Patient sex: F
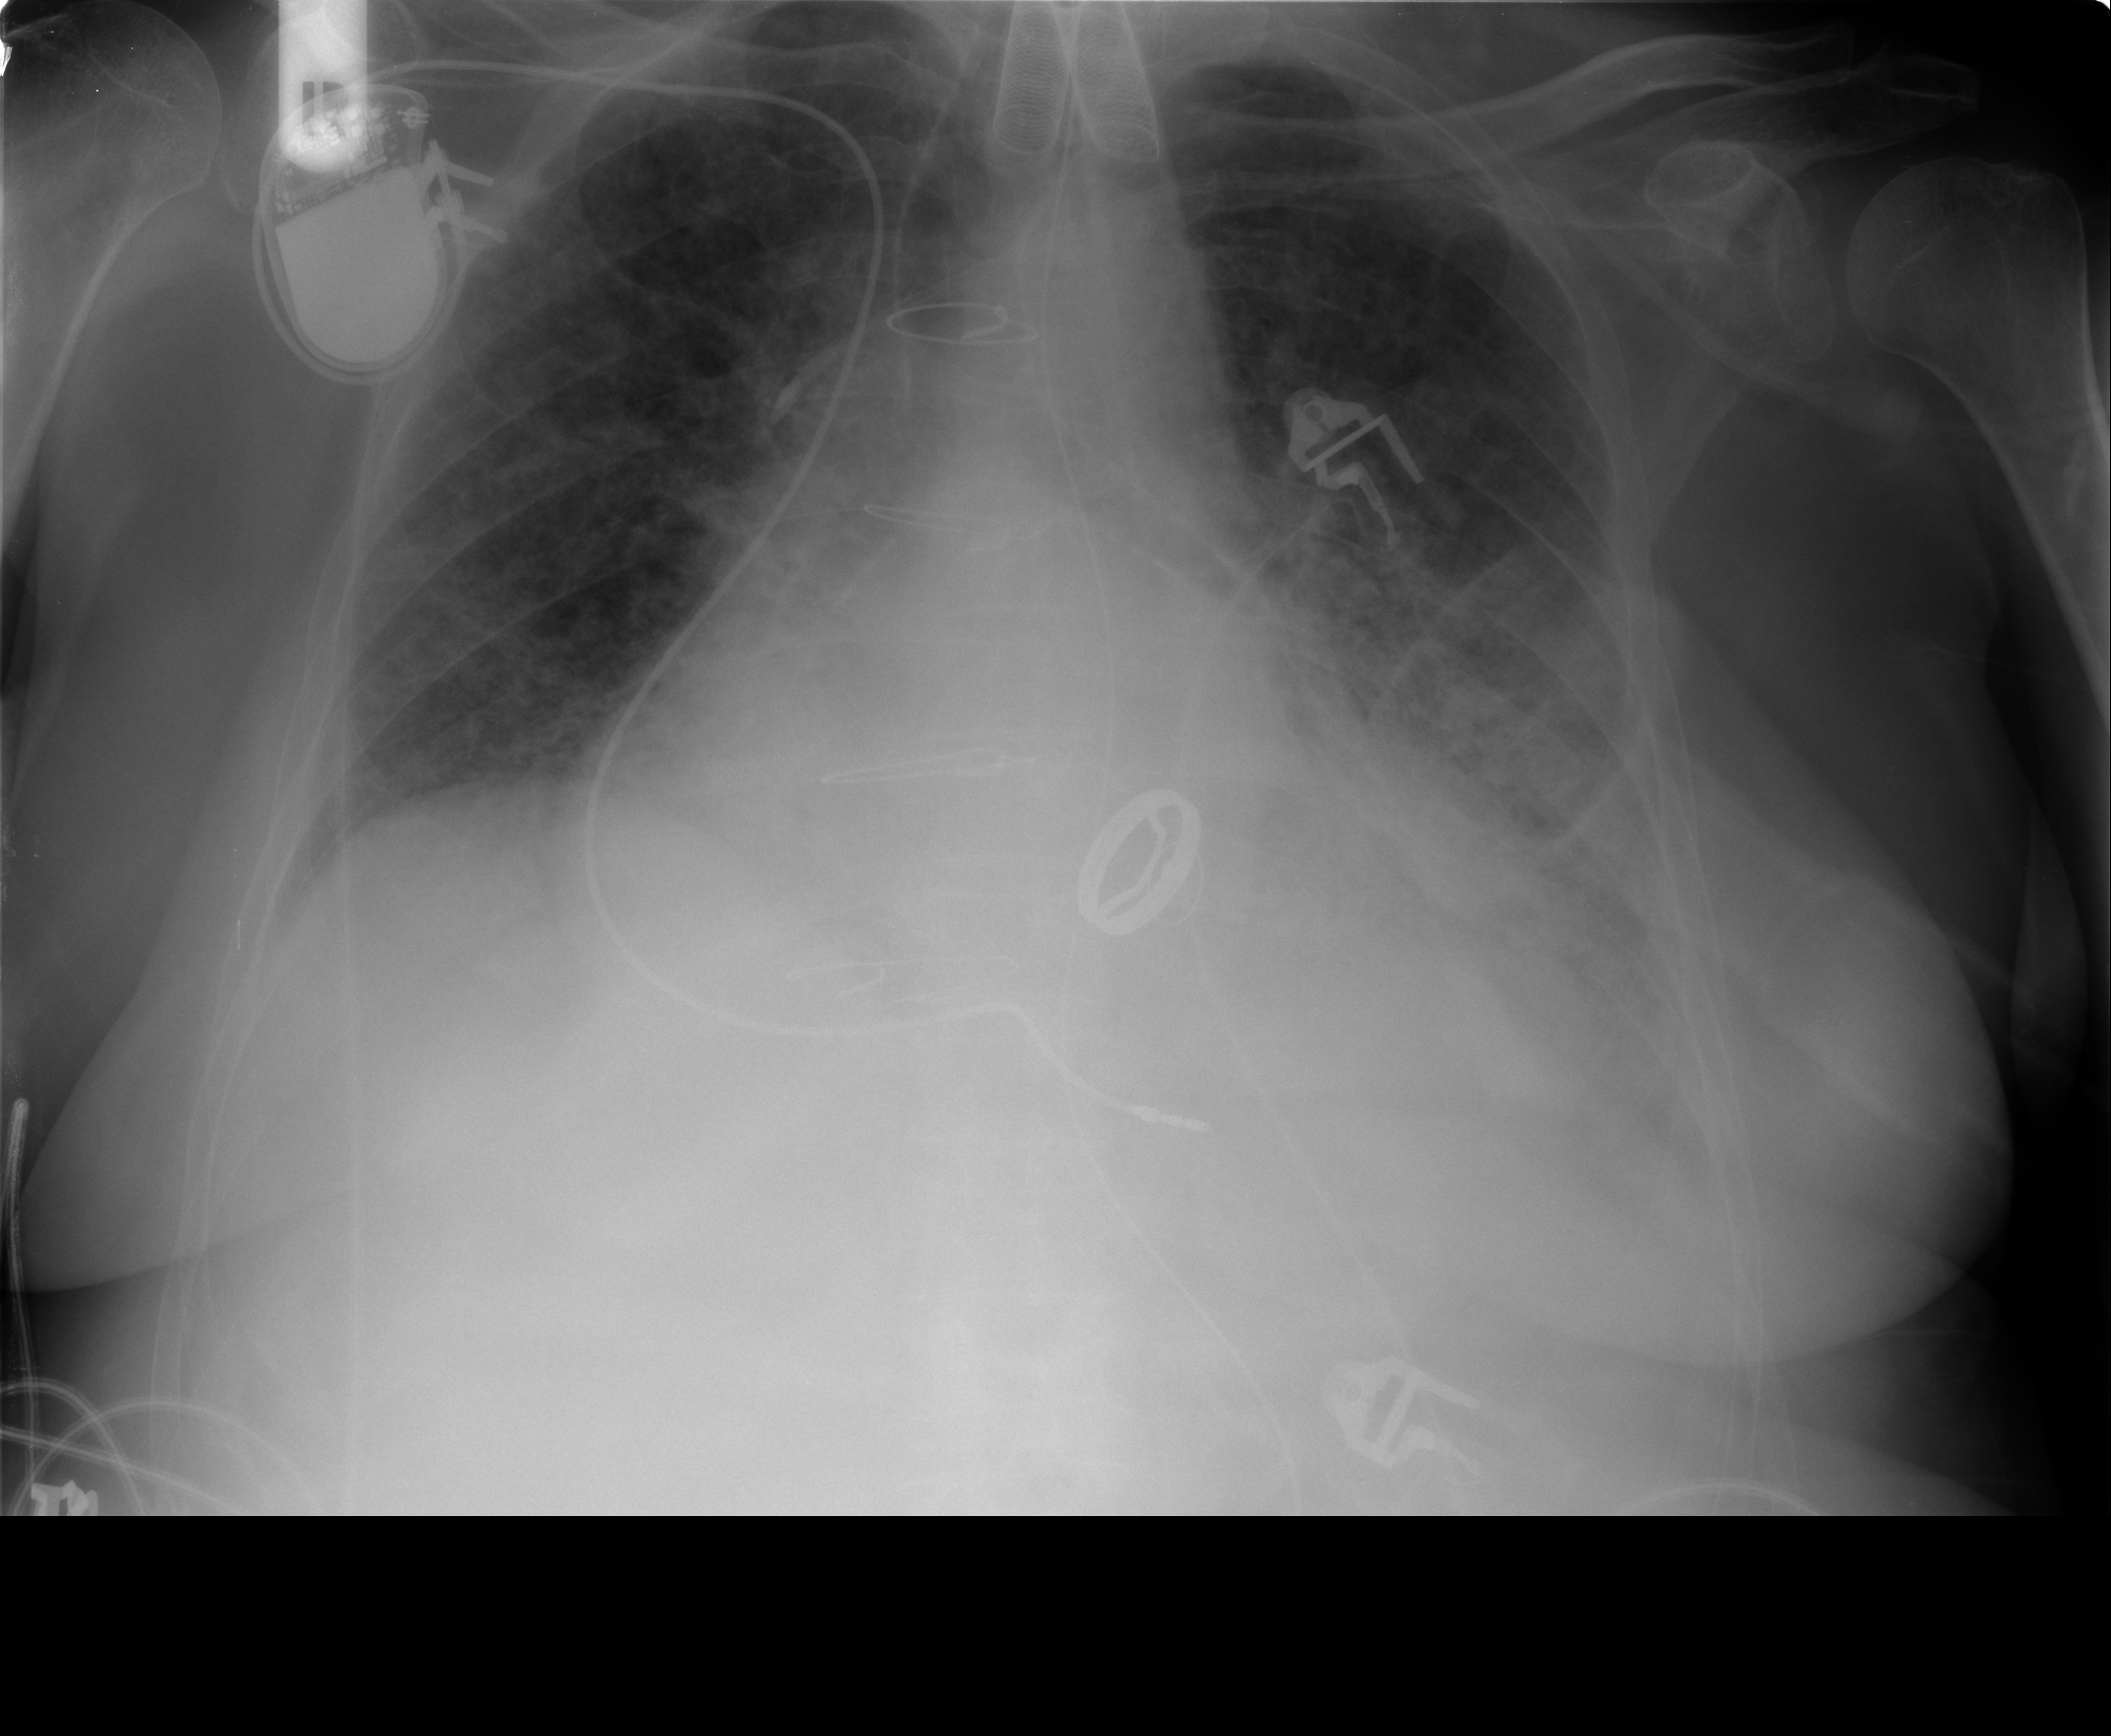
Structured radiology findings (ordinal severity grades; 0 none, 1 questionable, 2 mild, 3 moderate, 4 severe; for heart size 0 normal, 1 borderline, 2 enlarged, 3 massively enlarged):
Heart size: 2
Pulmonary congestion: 1
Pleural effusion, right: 0
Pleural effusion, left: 1
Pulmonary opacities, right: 2
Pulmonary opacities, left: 3
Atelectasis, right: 0
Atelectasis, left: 0